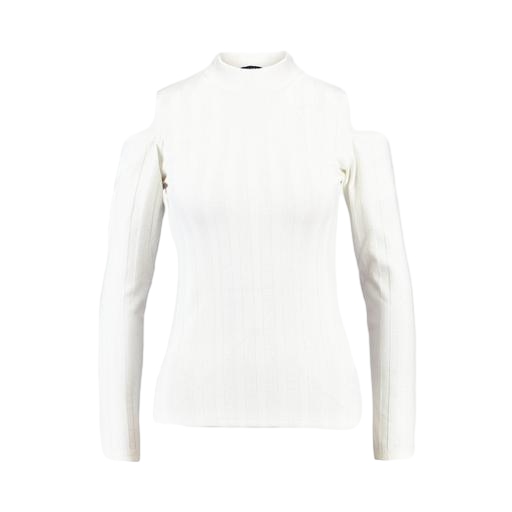
white cold-shoulder sweater, high-neck top, white cold shoulder thermal top, white background